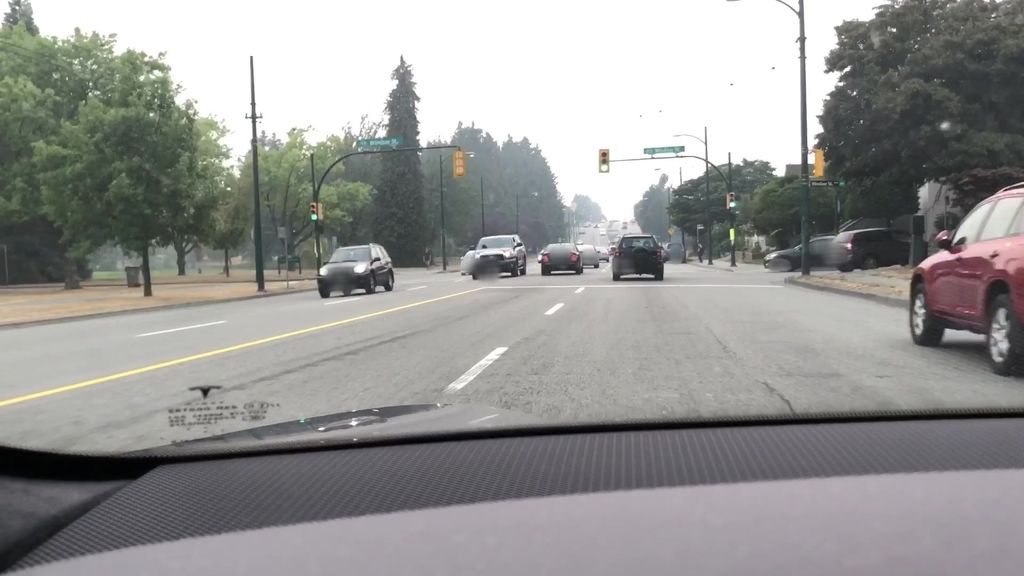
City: vancouver